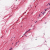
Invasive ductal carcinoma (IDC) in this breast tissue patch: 0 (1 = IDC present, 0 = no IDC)